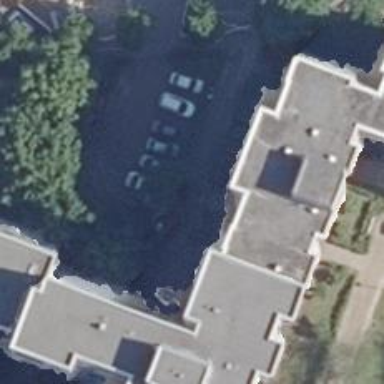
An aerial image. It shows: Footway tunnel passing through building.